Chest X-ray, PA view. Patient: 58 years old, sex M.
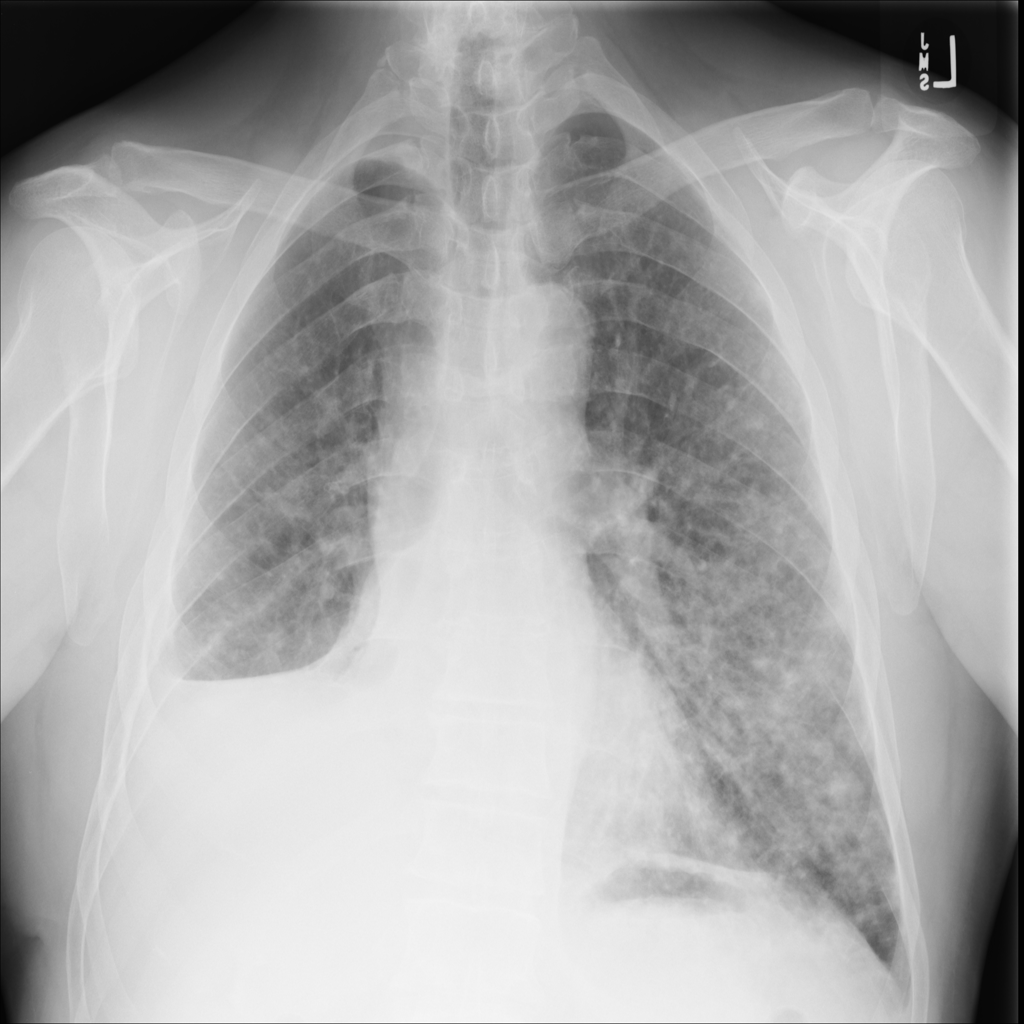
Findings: Effusion, Nodule